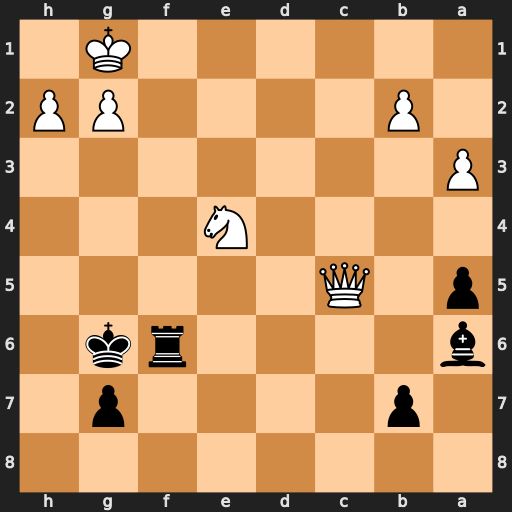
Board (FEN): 8/1p4p1/b4rk1/p1Q5/4N3/P7/1P4PP/6K1
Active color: b
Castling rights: -
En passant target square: -
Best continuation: Rf1#